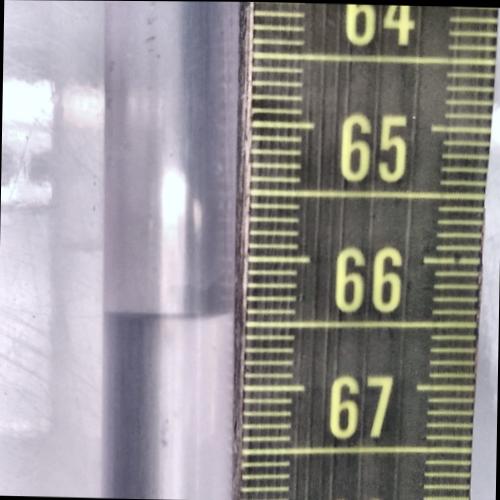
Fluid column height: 66.4 cm